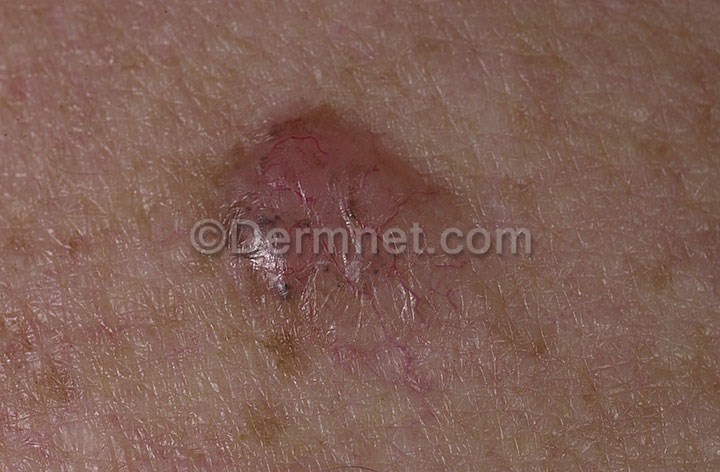
Disease: Actinic Keratosis Basal Cell Carcinoma and other Malignant Lesions